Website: lowes
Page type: billing-address
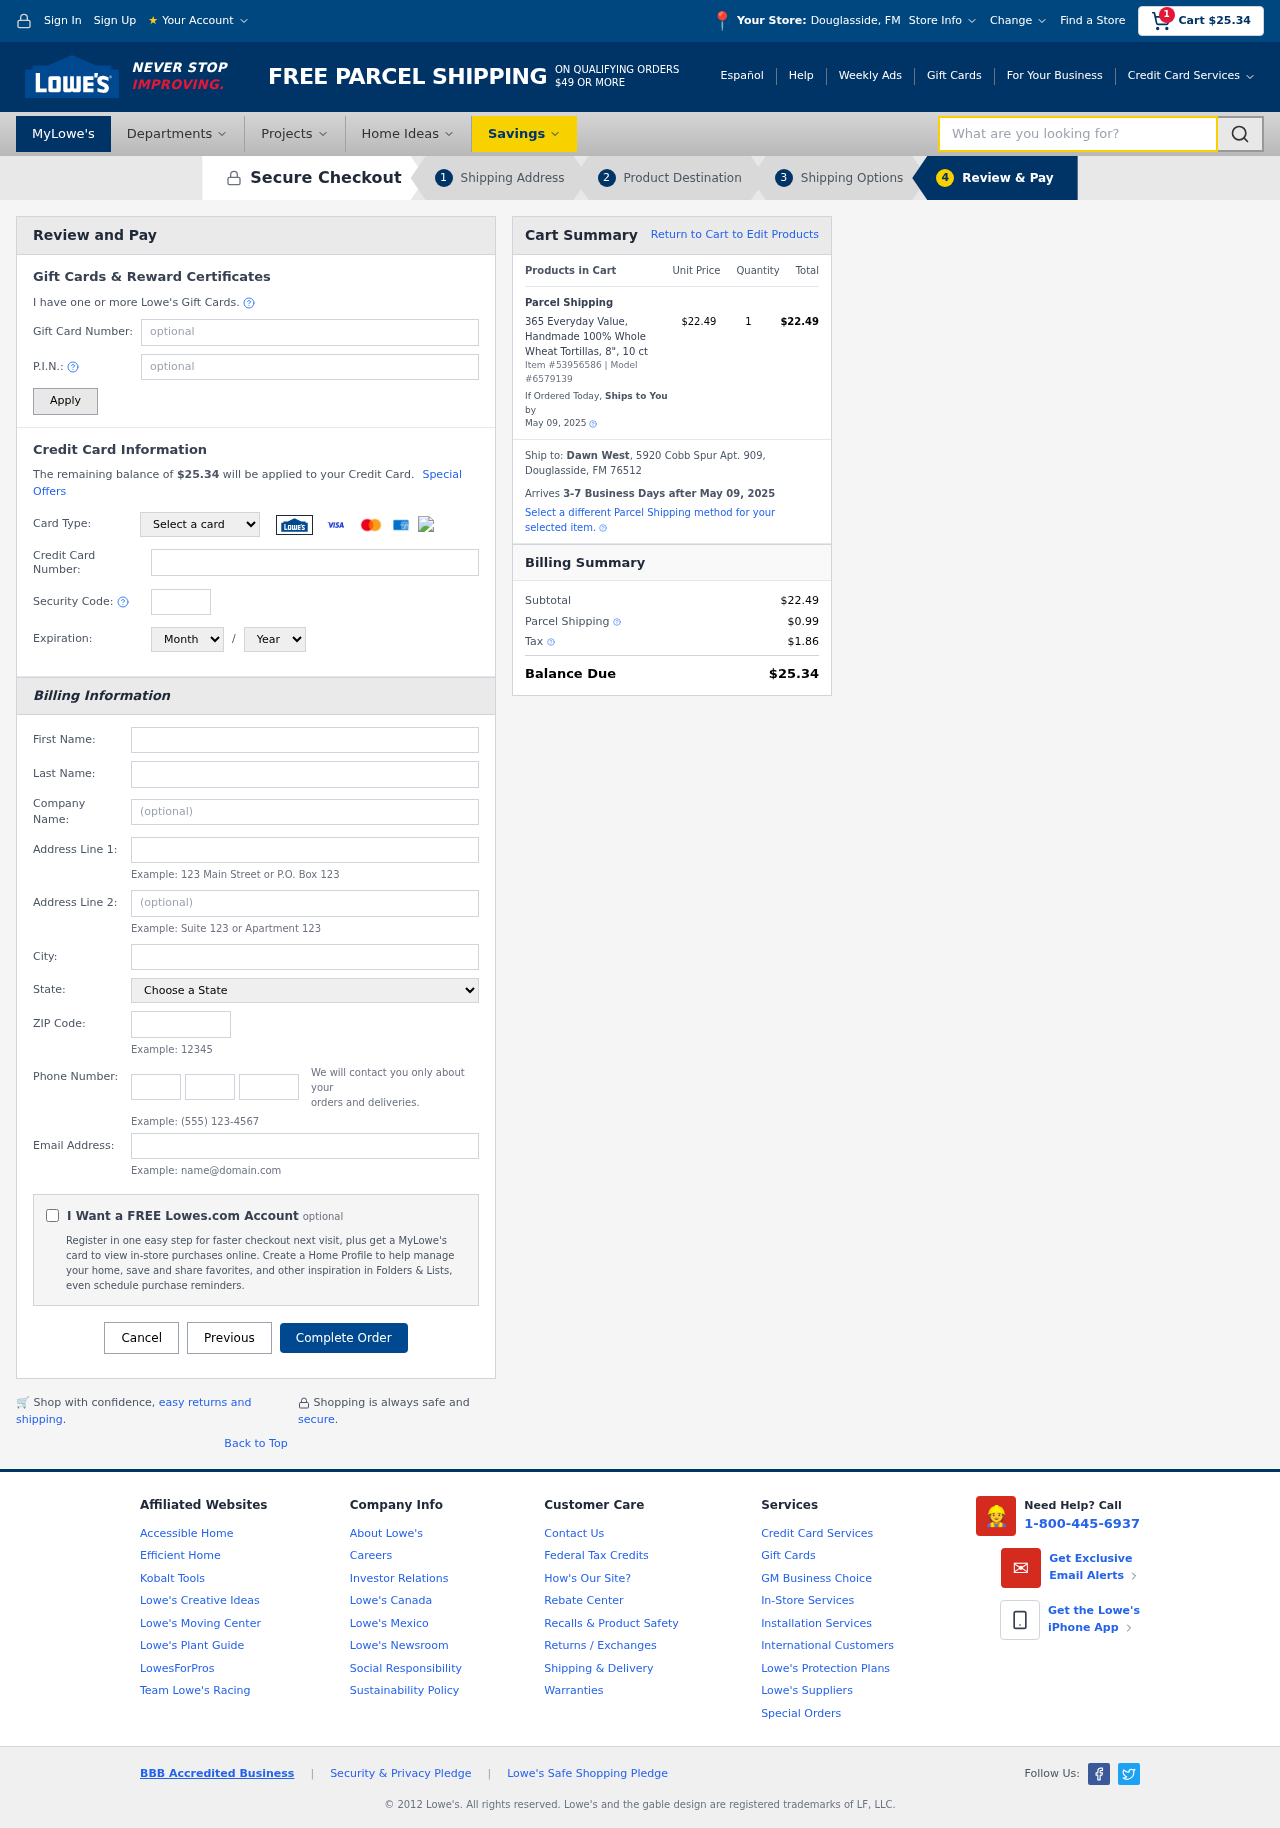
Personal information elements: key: PII_CARD_CVV
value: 0787
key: PII_CARD_EXPIRY_MONTH
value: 08
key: PII_CARD_EXPIRY_YEAR
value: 28
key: PII_CARD_NUMBER
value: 3763 4087 5344 406
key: PII_CARD_TYPE
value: American Express
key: PII_CITY
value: Douglasside
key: PII_CITY_STATE
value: Douglasside, FM
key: PII_COMPANY
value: Sanchez, Bowman and Henry
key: PII_EMAIL
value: dawnwest@yahoo.com
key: PII_FIRSTNAME
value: Dawn
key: PII_FULLNAME
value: Dawn West
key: PII_LASTNAME
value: West
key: PII_PHONE_AREA
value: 655
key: PII_PHONE_PREFIX
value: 877
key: PII_PHONE_SUFFIX
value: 4528
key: PII_POSTCODE
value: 76512
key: PII_STATE
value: FM
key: PII_STREET
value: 5920 Cobb Spur Apt. 909
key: PII_CITY_STATE_ZIP
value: Douglasside, FM 76512
Product elements: key: PRODUCT1_NAME
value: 365 Everyday Value, Handmade 100% Whole Wheat Tortillas, 8", 10 ct
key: PRODUCT1_PRICE
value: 22.49
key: PRODUCT1_QUANTITY
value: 1
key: PRODUCT_ITEM_NUMBER
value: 53956586
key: PRODUCT_MODEL_NUMBER
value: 6579139
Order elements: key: ORDER_SUBTOTAL
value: $25.34
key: ORDER_TOTAL
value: $25.34
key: ORDER_SHIPPING_DATE
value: May 09, 2025
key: ORDER_SUBTOTAL
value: $22.49
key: ORDER_DELIVERY_DATE
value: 3-7 Business Days after May 09, 2025
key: ORDER_SHIPPING_DATE2
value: May 09, 2025
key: ORDER_SUBTOTAL2
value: $22.49
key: ORDER_SHIPPING_COST
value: $0.99
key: ORDER_TAX
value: $1.86
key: ORDER_TOTAL2
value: $25.34
Search elements: key: HEADER_SEARCH
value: What are you looking for?